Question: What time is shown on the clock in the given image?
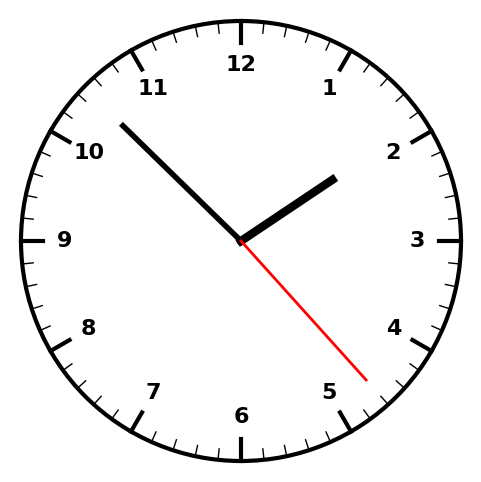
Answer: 01:52:23